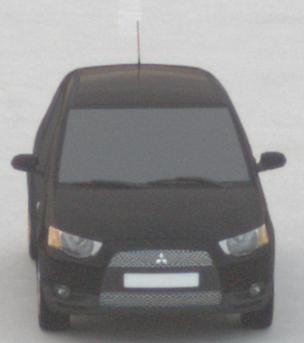
Make: Mitsubishi
Model: Colt 1.1
Detailed model: Colt (VI)
Model produced from: 2008/11
Model produced until: 2010/10
Doors: 3
Color: black
Road condition: dry road
Daytime: sunrise or sunset
Contrast: low contrast